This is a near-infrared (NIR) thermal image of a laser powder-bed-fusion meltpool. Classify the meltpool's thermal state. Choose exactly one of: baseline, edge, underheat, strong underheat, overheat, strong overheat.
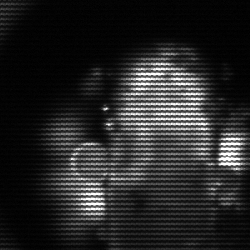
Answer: strong underheat